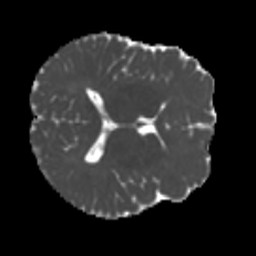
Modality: MD
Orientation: axial
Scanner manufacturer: siemens
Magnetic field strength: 3 T
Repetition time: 4 s
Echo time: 0.0594 s